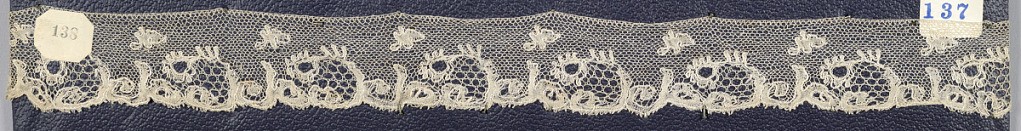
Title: Border
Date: late 18th century
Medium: Technique: bobbin lace
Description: Bobbin lace border, floral borders; late 18th century Point de Lille